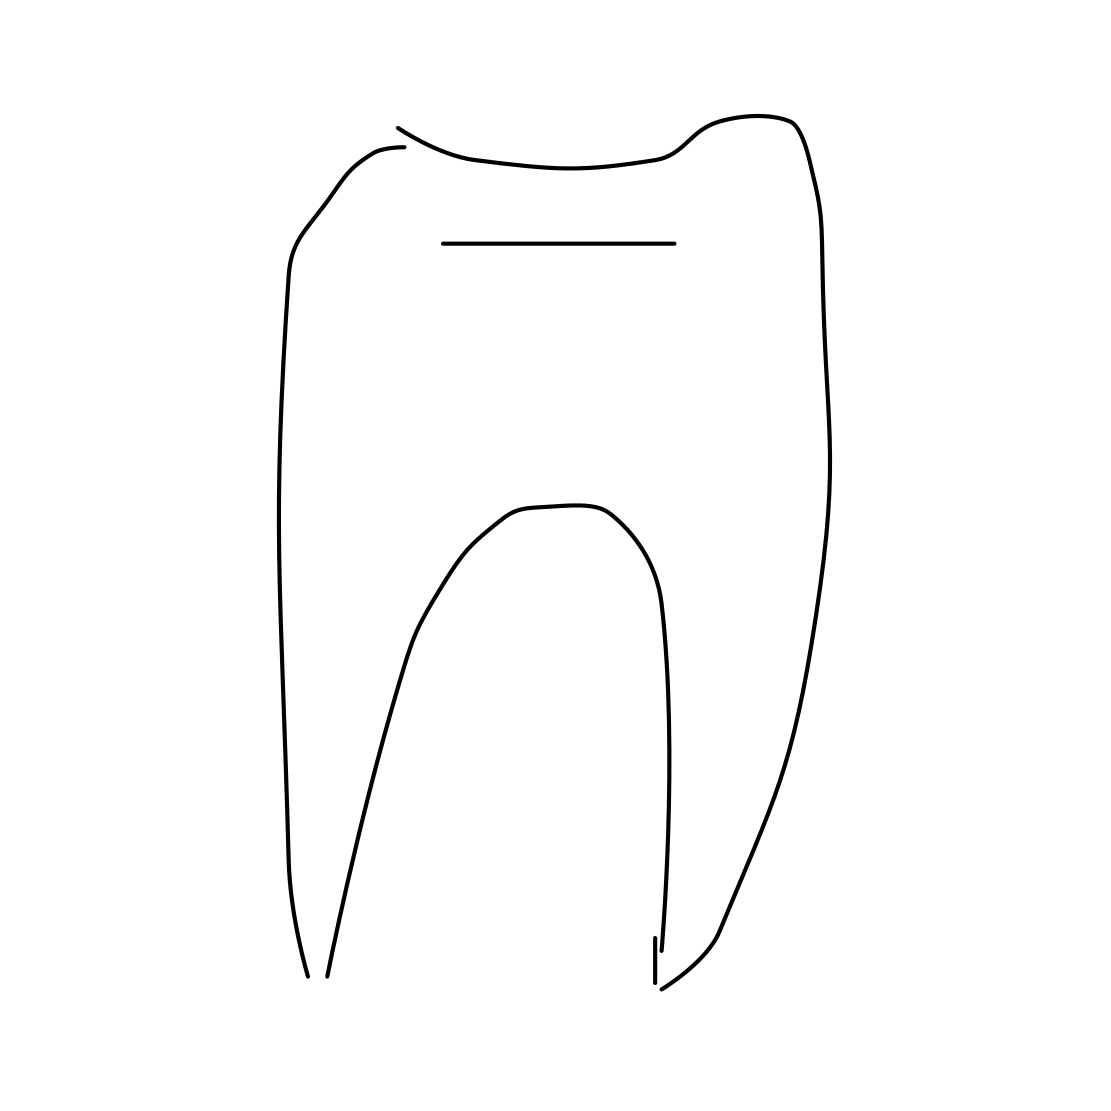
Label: tooth